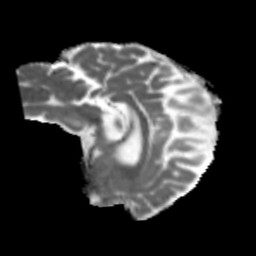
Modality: MD
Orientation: sagittal
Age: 50
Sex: female
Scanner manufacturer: siemens
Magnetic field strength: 3 T
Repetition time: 5.47 s
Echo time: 0.0854 s